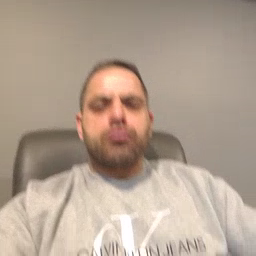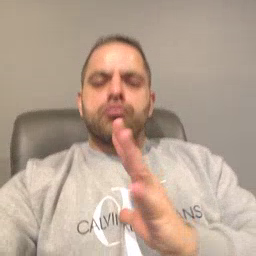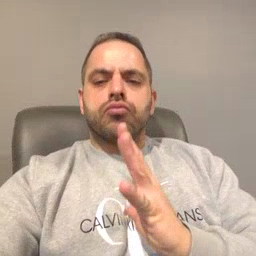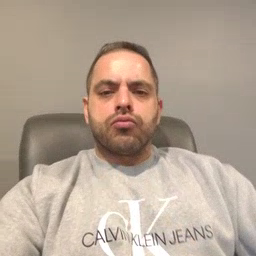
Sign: fine